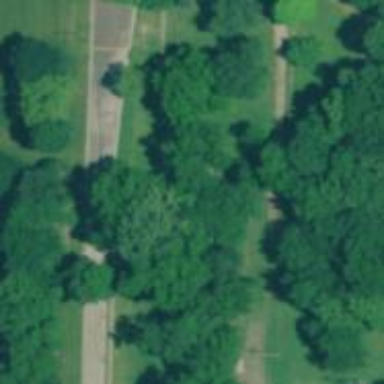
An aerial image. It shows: Disc golf tee.